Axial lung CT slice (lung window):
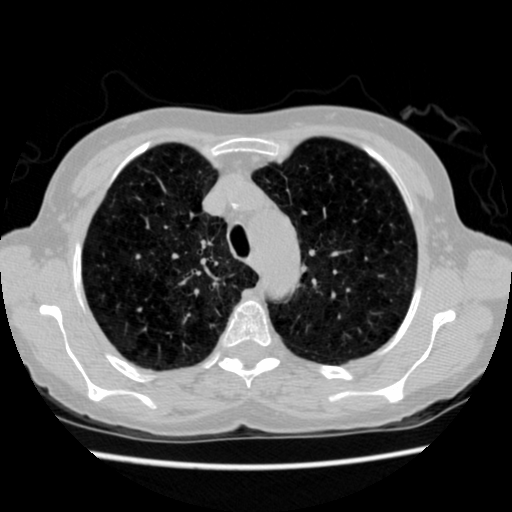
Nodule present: no